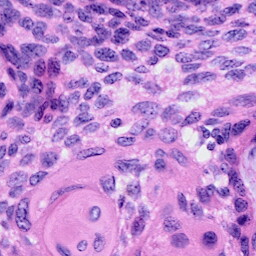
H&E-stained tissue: Cervix